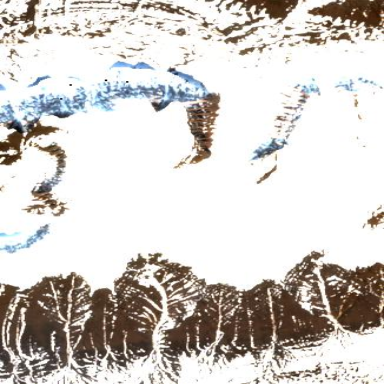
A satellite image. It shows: Stunning view of glacier.